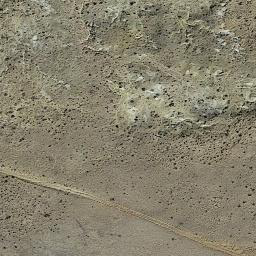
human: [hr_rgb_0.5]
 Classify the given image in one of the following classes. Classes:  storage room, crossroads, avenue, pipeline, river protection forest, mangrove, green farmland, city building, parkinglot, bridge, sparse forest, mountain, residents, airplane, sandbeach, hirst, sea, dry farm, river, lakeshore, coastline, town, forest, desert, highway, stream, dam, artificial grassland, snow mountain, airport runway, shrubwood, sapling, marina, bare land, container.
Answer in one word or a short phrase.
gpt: bare land